Question: My xml:
'''
<Configuration>
<LaunchDebugger>false</LaunchDebugger>
<RequestFolder>./Request</RequestFolder>
<ResponseFolder>./Response</ResponseFolder>
<Countries>
<Country NumericCode="1FH" FileName="file1.xml">1</Country>
<Country NumericCode="20H" FileName="file2.xml">2</Country>
<Country NumericCode="" FileName="file3.xml">3</Country>
</Countries>
</Configuration>
'''
Country class:
'''
public class Country
{
public String Name { get; set; }
public String NumericCode { get; set; }
public String FileName { get; set; }
}
'''
This is how i create objects from it using LINQ:
'''
CountryList = (from filter in Configuration.Descendants("Countries").Descendants("Country")
select new Country()
{
Name = (string)filter.Value,
NumericCode = (string)filter.Attribute("NumericCode"),
FileName = (string)filter.Attribute("FileName")
}).ToList();
'''
Parsing xml works, i get all 3 countries in my list, but i also get one extra null object as the last item of the list.

Any idea why that would be happening?
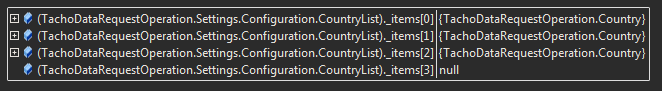
Answer: Reason is simple - 'List<T>' has default capacity equal to 4. <URL> gets or sets the total number of elements the internal data structure can hold without resizing. Internal data structure is a simple array 'private Country[] _items', which is initially has length equal to 4. Thus there is reserved place for forth element, which is null until element assigned. But don't worry - elements count will be '3' if you check.
Here is an image, which shows both public (three items) and internal data structure (array of capacity size)